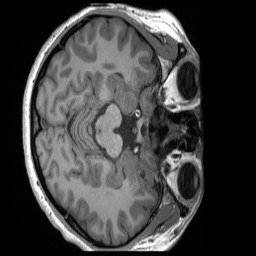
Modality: T1w
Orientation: axial
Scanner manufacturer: siemens
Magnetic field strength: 3 T
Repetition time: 2.4 s
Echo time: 0.00224 s